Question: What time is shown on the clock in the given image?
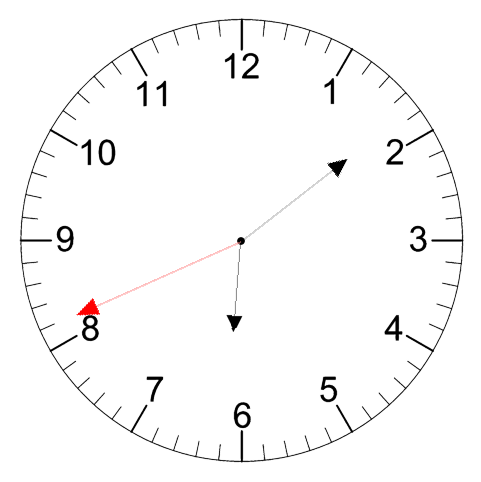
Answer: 06:08:41